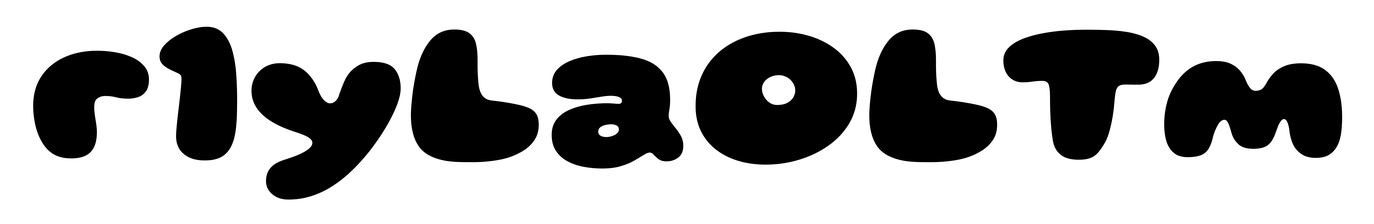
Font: Gluten_Black